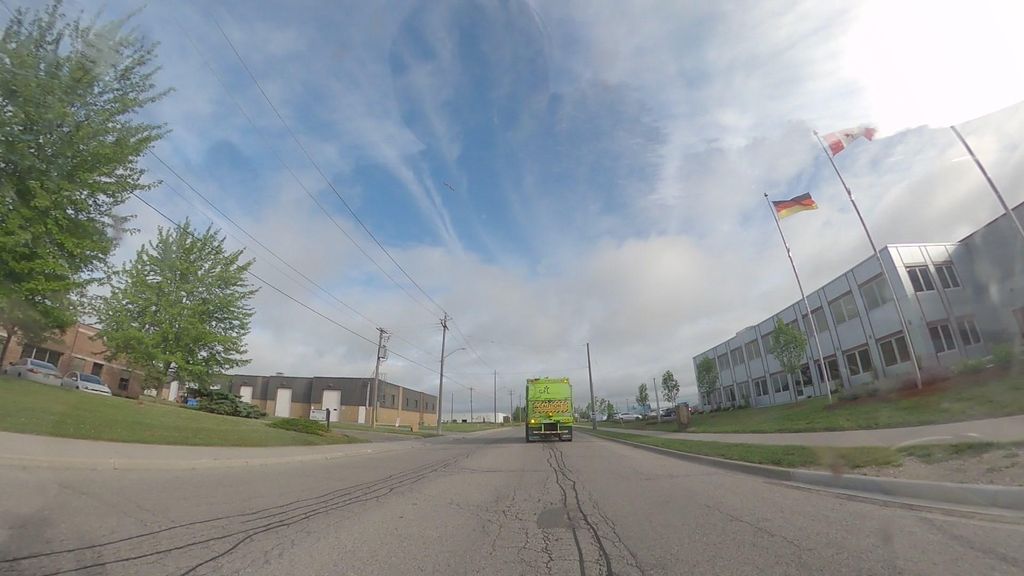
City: kitchener-waterloo